Question: Consider the following simple User table

I want to write Linq To SQL Code that returns a user by some predicate, e.g. the email address, or creates the user if he does not yet exists. The code might look like
'''
User GetUser(String name, String email) {
using (var context = new DataContext()) {
User user = context.Users.FirstOrDefault(u => u.email.Equals(email));
if (user != null)
return user;
user = new User() { name = name, email = email };
context.Users.InsertOnSubmit(user);
context.SubmitChanges();
return user;
}
}
'''
The code might get executed in parallel, but should not create duplicate users.
I would prefer to not create a constraint for the table for several reasons. Do you see any alternative that could be realized using Linq To SQL and without touching the database?
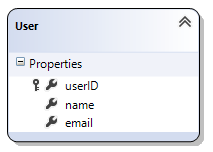
Answer: Use 'TransactionScope' (Serializable isolation level is by default):
'''
User GetUser(String name, String email)
{
using (var tran = new TransactionScope())
{
using (var context = new DataContext())
{
User user = context.Users.FirstOrDefault(u => u.email.Equals(email));
if (user != null)
return user;
user = new User() { name = name, email = email };
context.Users.InsertOnSubmit(user);
context.SubmitChanges();
tran.Complete();
return user;
}
}
}
'''
More info on Transactions support in LINQ to Sql: <URL>